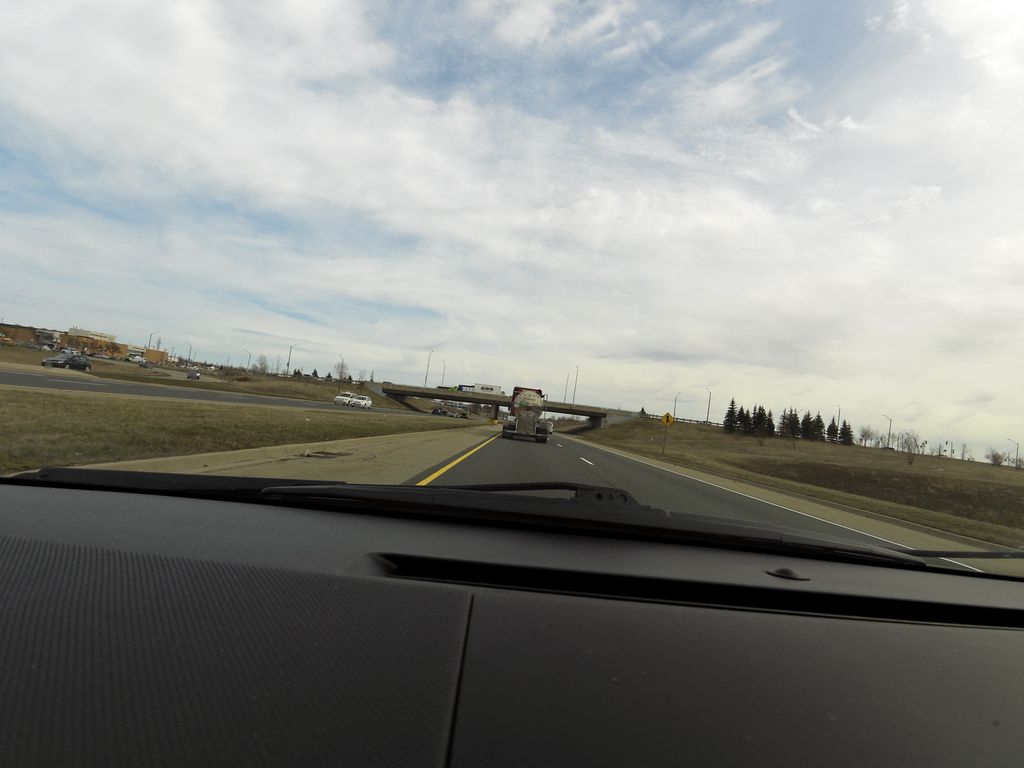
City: hamilton